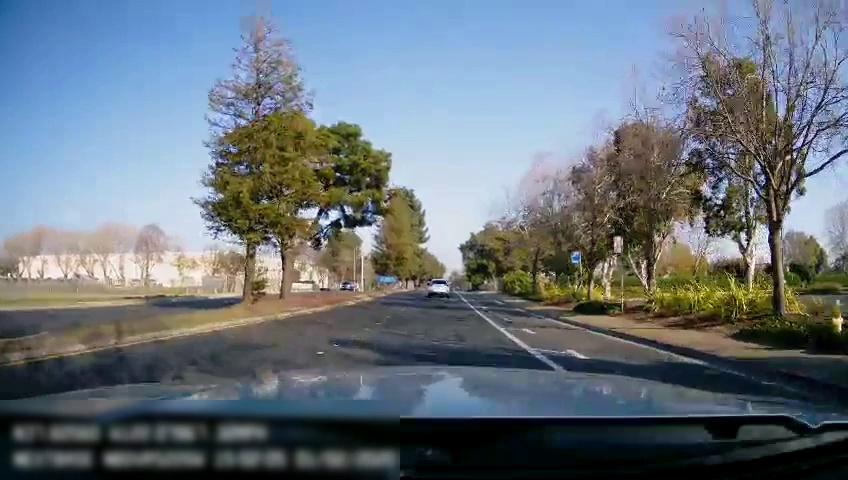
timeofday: Day
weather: Sunny
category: Drivable Space
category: Drivable Space
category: Vehicles | SUV
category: Vehicles | SUV
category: Lanes | Current Lane
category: Lanes | Current Lane
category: Lanes | Alternate Lane
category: Traffic | Signs